Question: Regardless if it is a good or bad OO practice to provide accessors in a class, I'd like to know if executing access to a specific attribute of an object via reflection decrease performance (memory consumption or cpu time).
Have you implemented this and performed a benchmark?
Do you know about anyone who has performed such benchmark?
Edit:
Due to some comments which indicates that it's that performance decrease I've modified the title of the question to indicates that I'd like to know how bad is the impact of implementing accessors with reflection.
Edit:
Thank you for your kind comments and answers. Based on the answer from @Peter Lawrey and the kind comment from @EJP, this is what I meant and wanted to know if any of you have implemented prior to my question:
'''
package co.com.prueba.reflection;
import java.lang.reflect.Field;
public class A {
private String s;
public void setS(String s){
this.s=s;
}
public String getS(){
return this.s;
}
public static void main(String[] args) throws IllegalAccessException, NoSuchFieldException {
System.out.println("Invoking .setAccesible(true) ...");
A secondA = new A();
for(int i=0; i<10; i++){
long start = System.nanoTime();
Field f = secondA.getClass().getDeclaredField("s");
f.setAccessible(true);
f.get(secondA);
long end = System.nanoTime();
System.out.println((end - start));
}
System.out.println("Without invoking .setAccesible(true) ...");
A firstA = new A();
for(int i=0; i<10; i++){
long start = System.nanoTime();
Field f = firstA.getClass().getDeclaredField("s");
f.get(firstA);
long end = System.nanoTime();
System.out.println((end - start));
}
System.out.println("Invoking the getter ...");
A thirdA = new A();
for(int i=0; i<10; i++){
long start = System.nanoTime();
thirdA.getS();
long end = System.nanoTime();
System.out.println((end - start));
}
}
'''
}
Here are the results:

Thank you all.
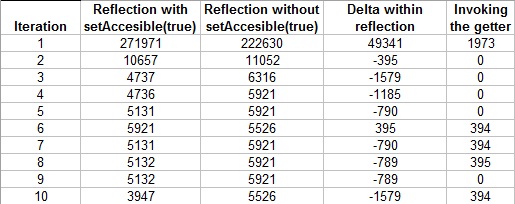
Answer: On a typical machine the cost of calling a getter via reflection is about 3 ns. A setter is much the same. As a getter can be inlined or even eliminated without reflection there is a high relative difference.
How much difference will 3 ns make to you?
I have supplied a code example and results in my answer <URL>